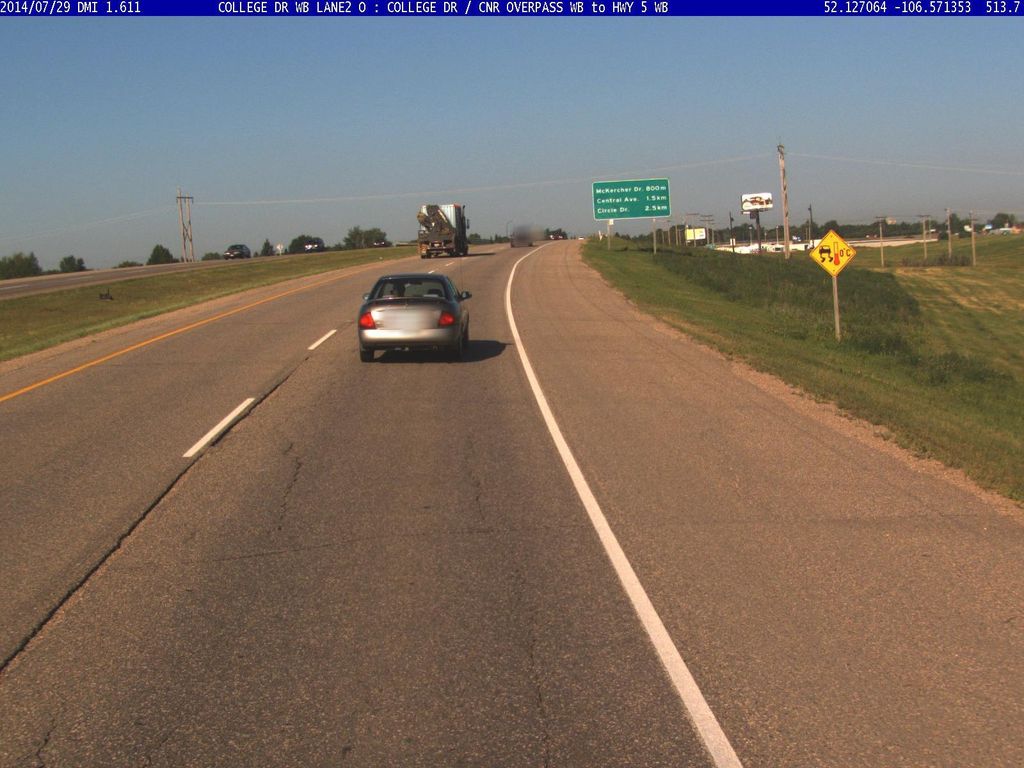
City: saskatoon